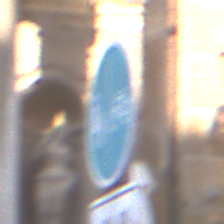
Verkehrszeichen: GetrennterRadUndGehwegRadwegRechts
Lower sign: BesondereFahrzeugeUndTransportgueter8
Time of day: MorningAfternoon
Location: Outdoor (Urban)
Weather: PartlyCloudy
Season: NotSpecified
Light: Natural